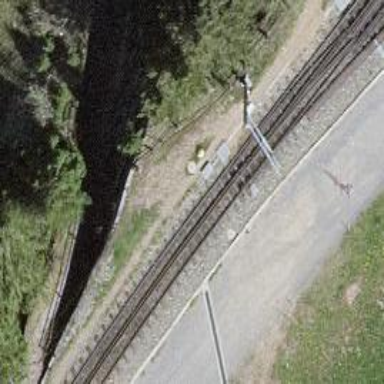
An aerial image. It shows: Railway switch.